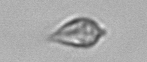
Label: Oxytoxum